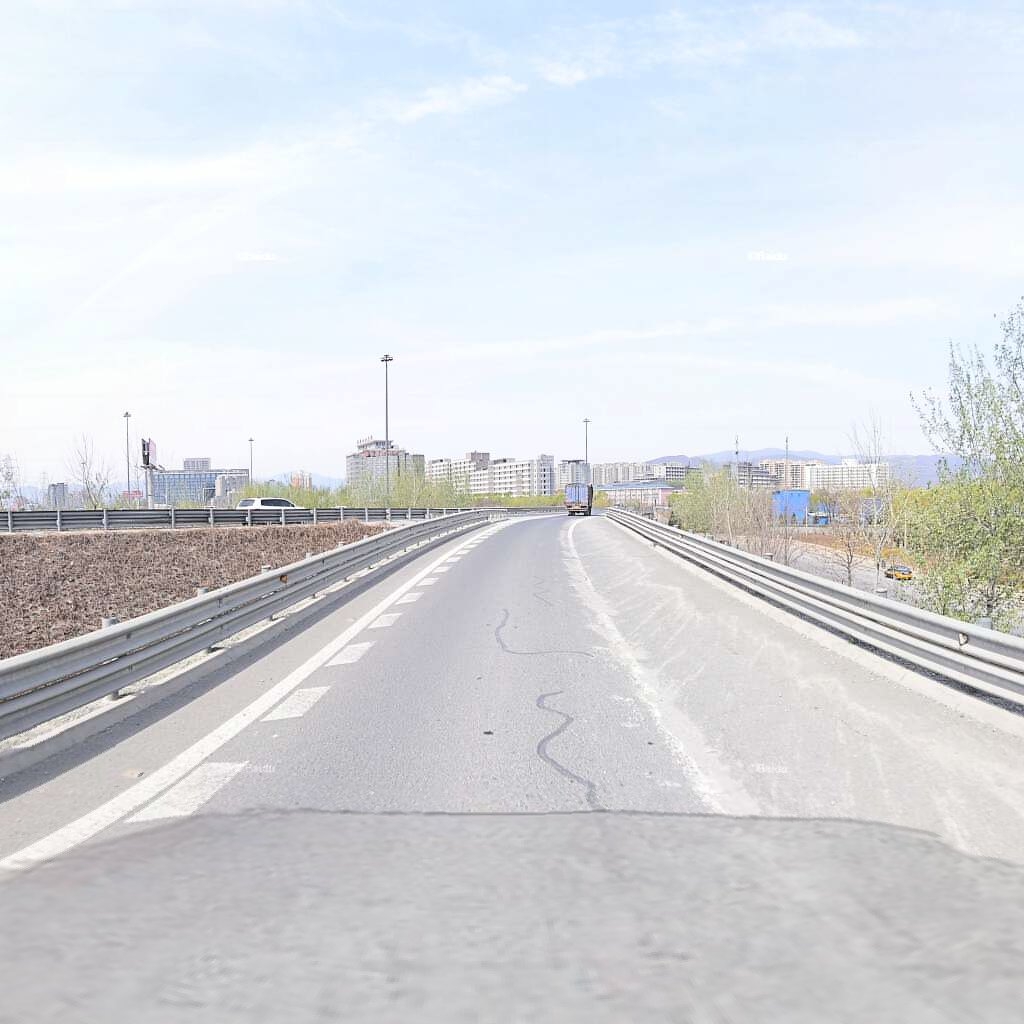
Region: Haidian
Road damage annotations: longitudinal patch, longitudinal patch, longitudinal patch